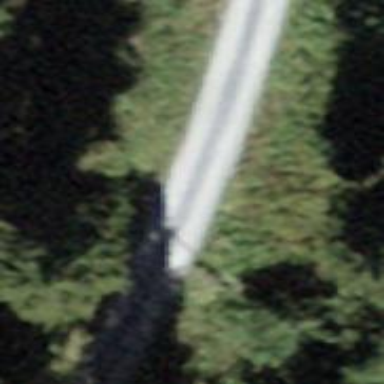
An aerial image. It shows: Unclassified road with compacted surface.